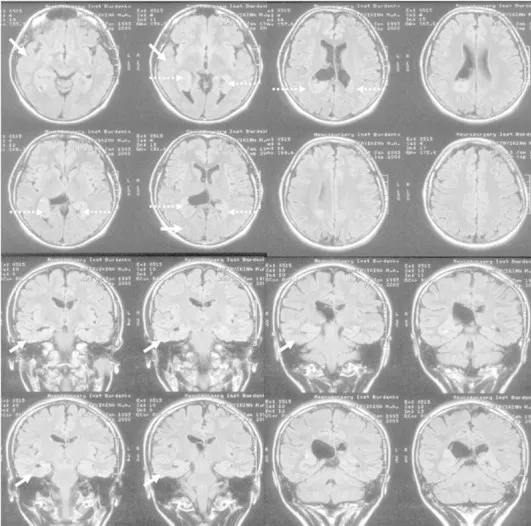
Magnetic resonance imaging findings in the patient: regions of cortical dysplasia (arrows); nodules of heterotopic matter (interrupted arrows).
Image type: radiology (mri)